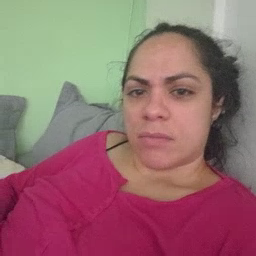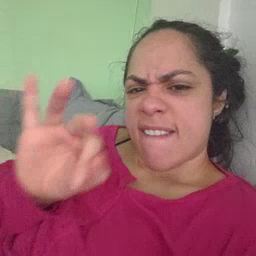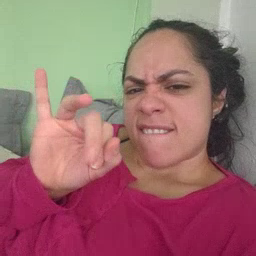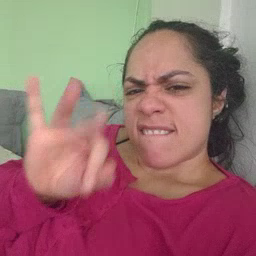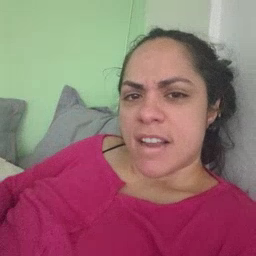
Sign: if